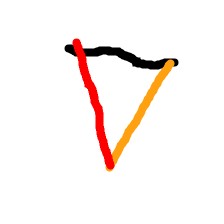
Shape: triangle